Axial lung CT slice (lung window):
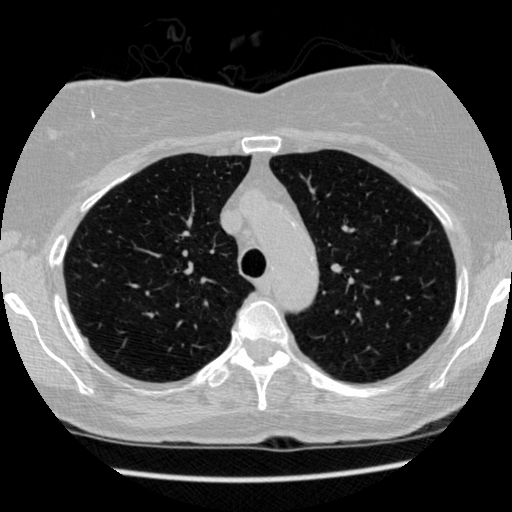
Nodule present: no